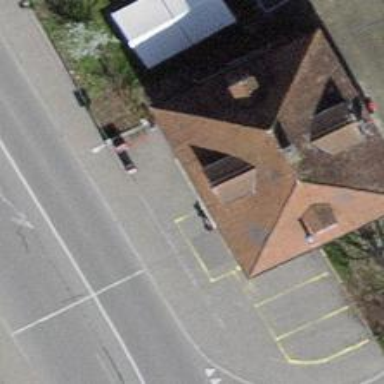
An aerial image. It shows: Kiosk.